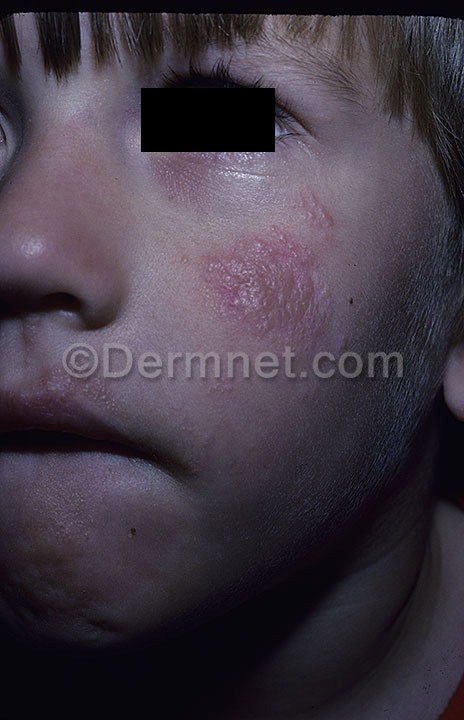
Disease: Seborrheic Keratoses and other Benign Tumors